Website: crate-barrel
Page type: customer-info-address
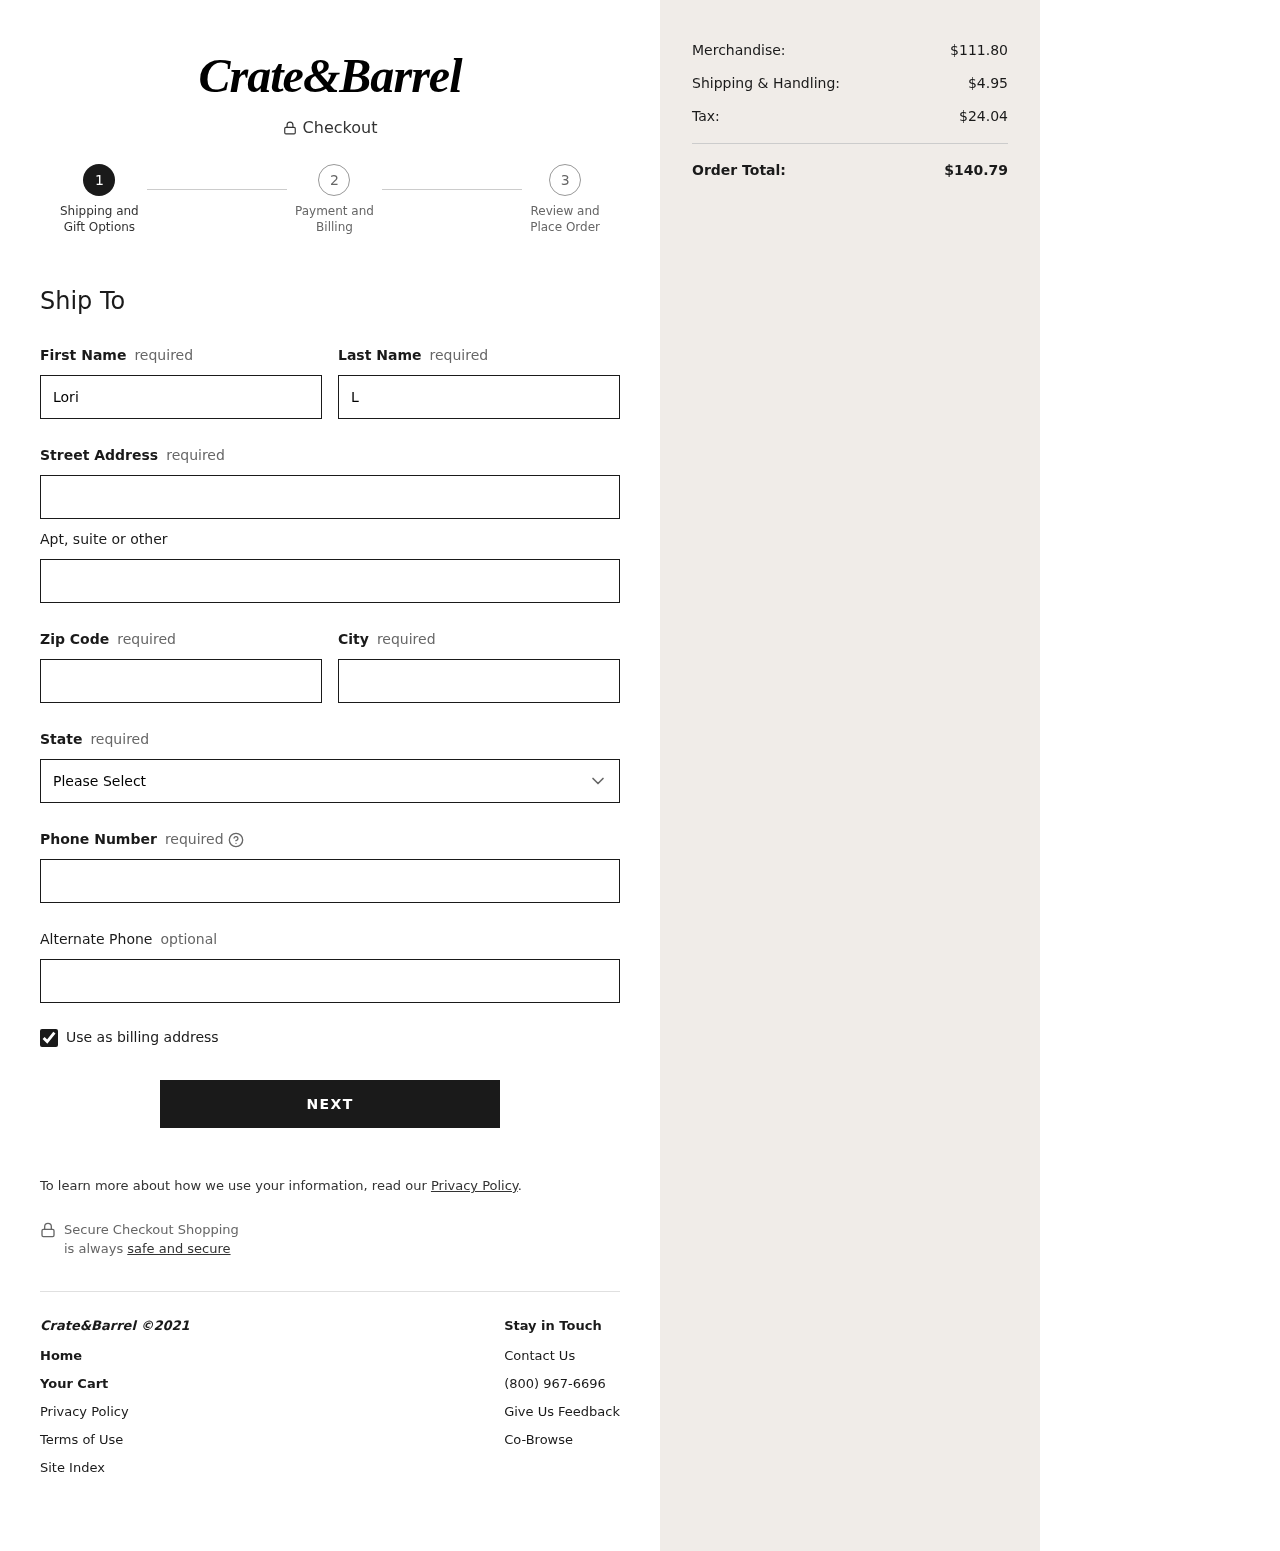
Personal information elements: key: PII_STATE
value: Kentucky
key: PII_FIRSTNAME
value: Lori
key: PII_LASTNAME
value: Lewis
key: PII_STREET
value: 89274 Le Estate
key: PII_POSTCODE
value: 67933
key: PII_CITY
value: Fernandezberg
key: PII_PHONE
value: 6286499133
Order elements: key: ORDER_SUBTOTAL
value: $111.80
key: ORDER_SHIPPING_COST
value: $4.95
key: ORDER_TAX
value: $24.04
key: ORDER_TOTAL
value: $140.79